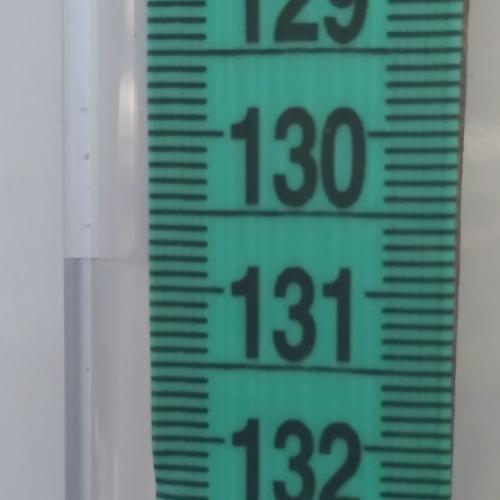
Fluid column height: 130.8 cm